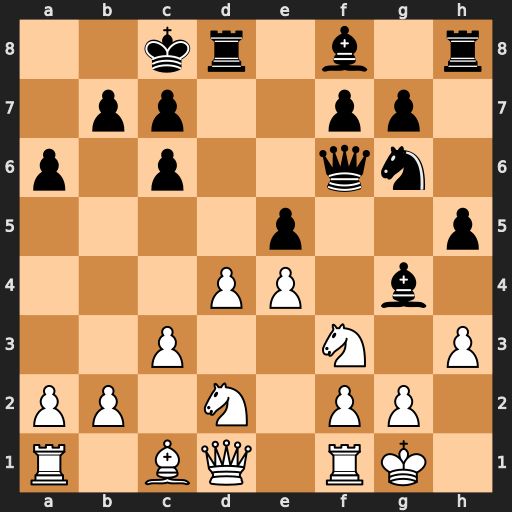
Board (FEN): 2kr1b1r/1pp2pp1/p1p2qn1/4p2p/3PP1b1/2P2N1P/PP1N1PP1/R1BQ1RK1
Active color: w
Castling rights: -
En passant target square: -
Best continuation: hxg4 hxg4 Nh2 Qh4 Qxg4+ Qxg4 Nxg4